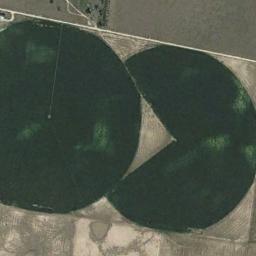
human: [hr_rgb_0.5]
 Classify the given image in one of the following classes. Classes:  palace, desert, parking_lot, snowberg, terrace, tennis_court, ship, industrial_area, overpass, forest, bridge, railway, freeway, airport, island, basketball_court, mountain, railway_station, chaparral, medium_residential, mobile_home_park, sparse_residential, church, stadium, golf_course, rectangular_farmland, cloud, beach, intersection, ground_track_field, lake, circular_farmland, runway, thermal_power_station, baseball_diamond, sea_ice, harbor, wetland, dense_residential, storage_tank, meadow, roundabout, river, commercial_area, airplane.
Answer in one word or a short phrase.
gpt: circular_farmland